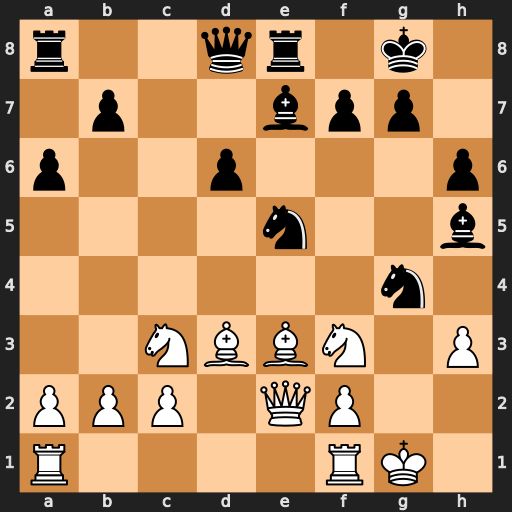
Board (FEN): r2qr1k1/1p2bpp1/p2p3p/4n2b/6n1/2NBBN1P/PPP1QP2/R4RK1
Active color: w
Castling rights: -
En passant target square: -
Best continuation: Nxe5 Nf6 Ng4 Bxg4 hxg4